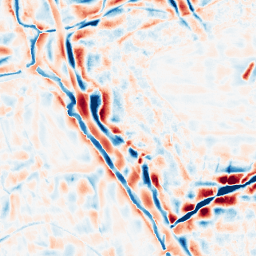
Category: wavelet
Decomposition family: wavelet_dwt
Decomposition parameters: wavelet: coif2
level: 4
Upsampling method: sinc_hamming
Upsampling parameters: scale: 4
kernel_size: 8
Upsampling scale: 4